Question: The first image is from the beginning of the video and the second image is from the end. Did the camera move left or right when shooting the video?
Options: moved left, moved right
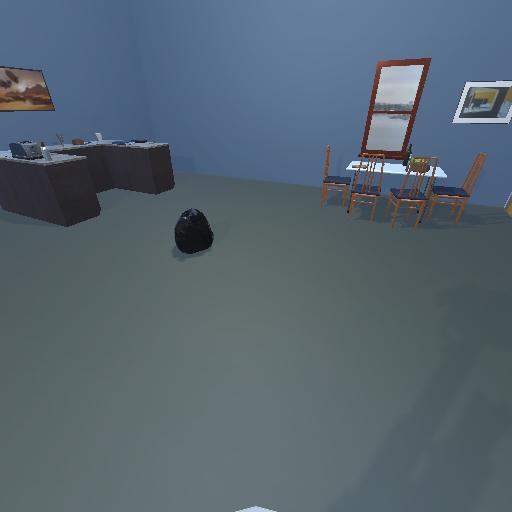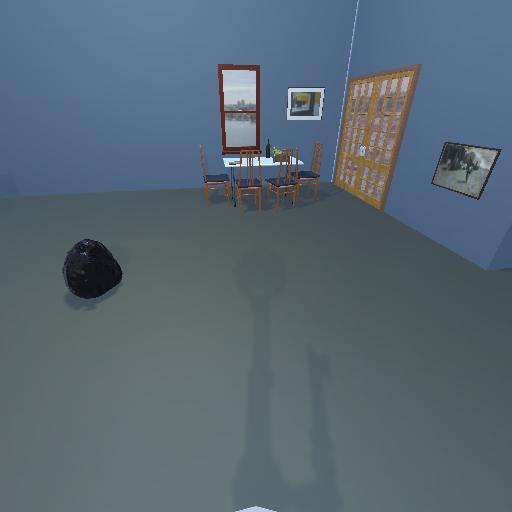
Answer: moved left